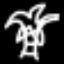
Label: palm tree